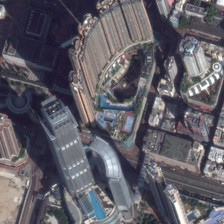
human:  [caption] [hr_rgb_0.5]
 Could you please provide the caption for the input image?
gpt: many buildings are in a commercial area .

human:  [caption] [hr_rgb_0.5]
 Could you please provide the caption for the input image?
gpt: the grey and brown edifices are outstanding, surrounded by other buildings .

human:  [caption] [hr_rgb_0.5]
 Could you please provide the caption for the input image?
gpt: many buildings are in a commercial area .

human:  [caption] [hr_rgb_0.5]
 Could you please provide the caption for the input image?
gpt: the grey and brown edifices are outstanding, surrounded by other buildings .

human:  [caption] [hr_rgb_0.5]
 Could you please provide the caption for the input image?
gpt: many buildings are in a commercial area .